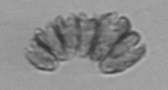
Label: Corymbellus